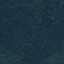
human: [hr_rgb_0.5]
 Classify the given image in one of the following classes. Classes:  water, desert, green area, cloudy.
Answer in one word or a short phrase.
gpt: green area